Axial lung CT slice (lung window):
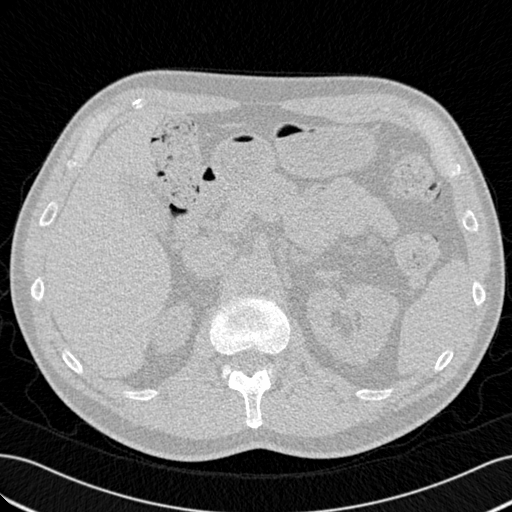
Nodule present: no